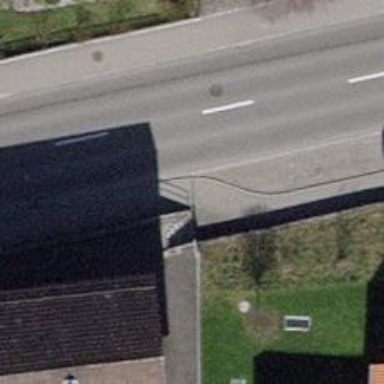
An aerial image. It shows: Asphalt sidewalk along the footway.